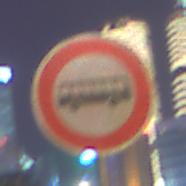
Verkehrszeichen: VerbotKraftomnibusse
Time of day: Night
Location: Outdoor (Urban)
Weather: PartlyCloudy
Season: NotSpecified
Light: Natural